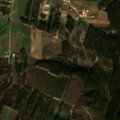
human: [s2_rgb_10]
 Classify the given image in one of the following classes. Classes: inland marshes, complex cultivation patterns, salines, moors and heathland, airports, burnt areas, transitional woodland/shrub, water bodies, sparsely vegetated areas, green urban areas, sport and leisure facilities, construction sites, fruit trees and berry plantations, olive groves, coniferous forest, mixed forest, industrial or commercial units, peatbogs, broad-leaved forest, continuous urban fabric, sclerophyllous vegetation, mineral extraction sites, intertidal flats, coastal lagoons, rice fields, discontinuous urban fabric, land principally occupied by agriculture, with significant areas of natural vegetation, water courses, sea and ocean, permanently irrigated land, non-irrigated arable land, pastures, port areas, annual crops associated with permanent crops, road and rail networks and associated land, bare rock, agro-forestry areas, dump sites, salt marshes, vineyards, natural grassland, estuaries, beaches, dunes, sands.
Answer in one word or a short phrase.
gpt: complex cultivation patterns, land principally occupied by agriculture, with significant areas of natural vegetation, broad-leaved forest, transitional woodland/shrub